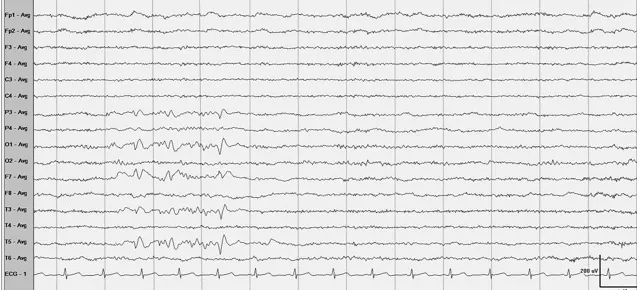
EEG. Showed spike-and-slow wave complexes in the left occipital, and ,temporal areas, and ,1 month after the readministration with clopidogrel.
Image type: electrography (eeg)